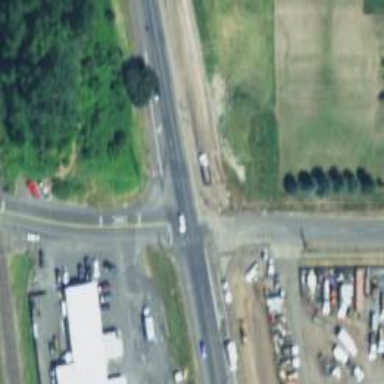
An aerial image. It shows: Tertiary road with sidewalk on the left.